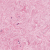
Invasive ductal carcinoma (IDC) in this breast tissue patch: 0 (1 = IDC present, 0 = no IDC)